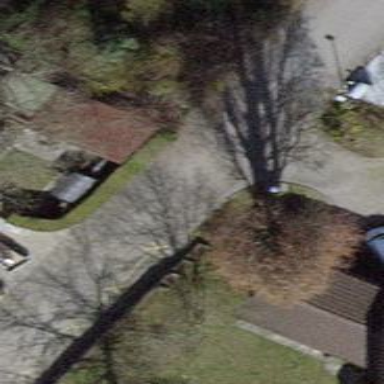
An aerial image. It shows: Smoothly paved residential road.